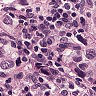
Metastatic tissue present: yes